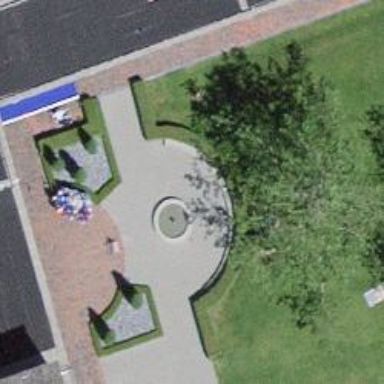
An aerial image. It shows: Beautiful fountain.